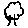
Label: tree